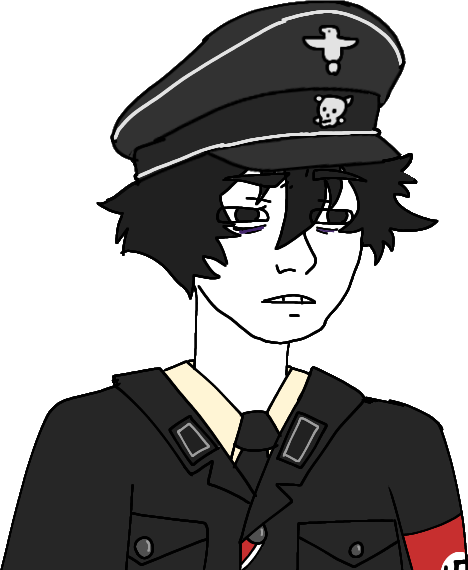
Label: 5_Twinkjak